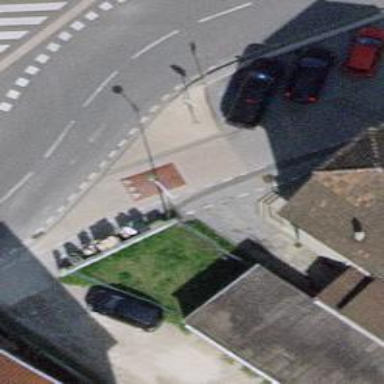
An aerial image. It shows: Traffic cushion.